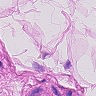
Metastatic tissue present: no